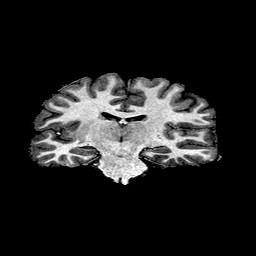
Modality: T1w
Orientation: sagittal
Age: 23
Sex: female
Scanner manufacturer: ge
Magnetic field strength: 3 T
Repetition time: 7.66 s
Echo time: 0.003476 s